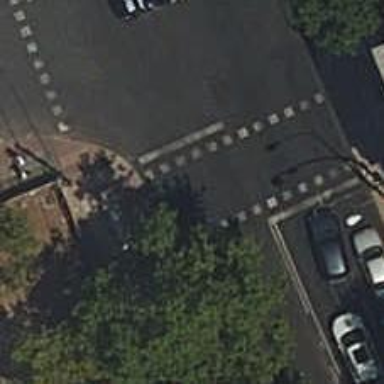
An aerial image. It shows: Crossing with traffic signals.